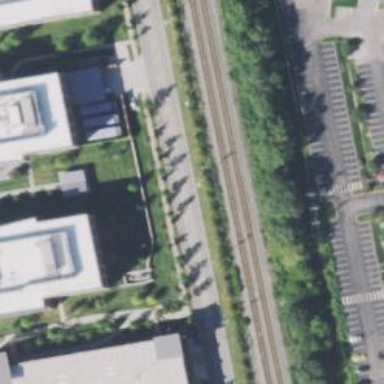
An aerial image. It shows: Railway line on embankment.